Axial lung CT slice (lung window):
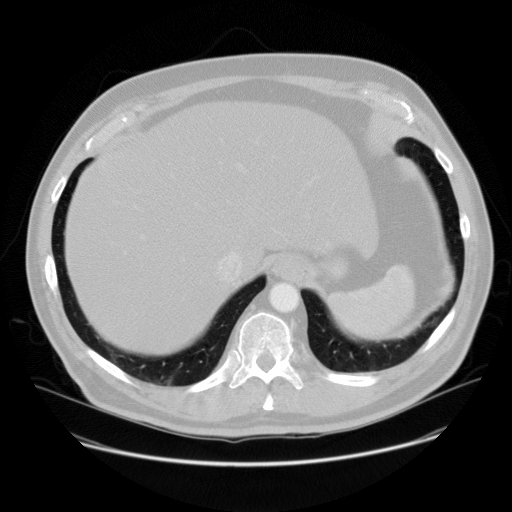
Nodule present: no